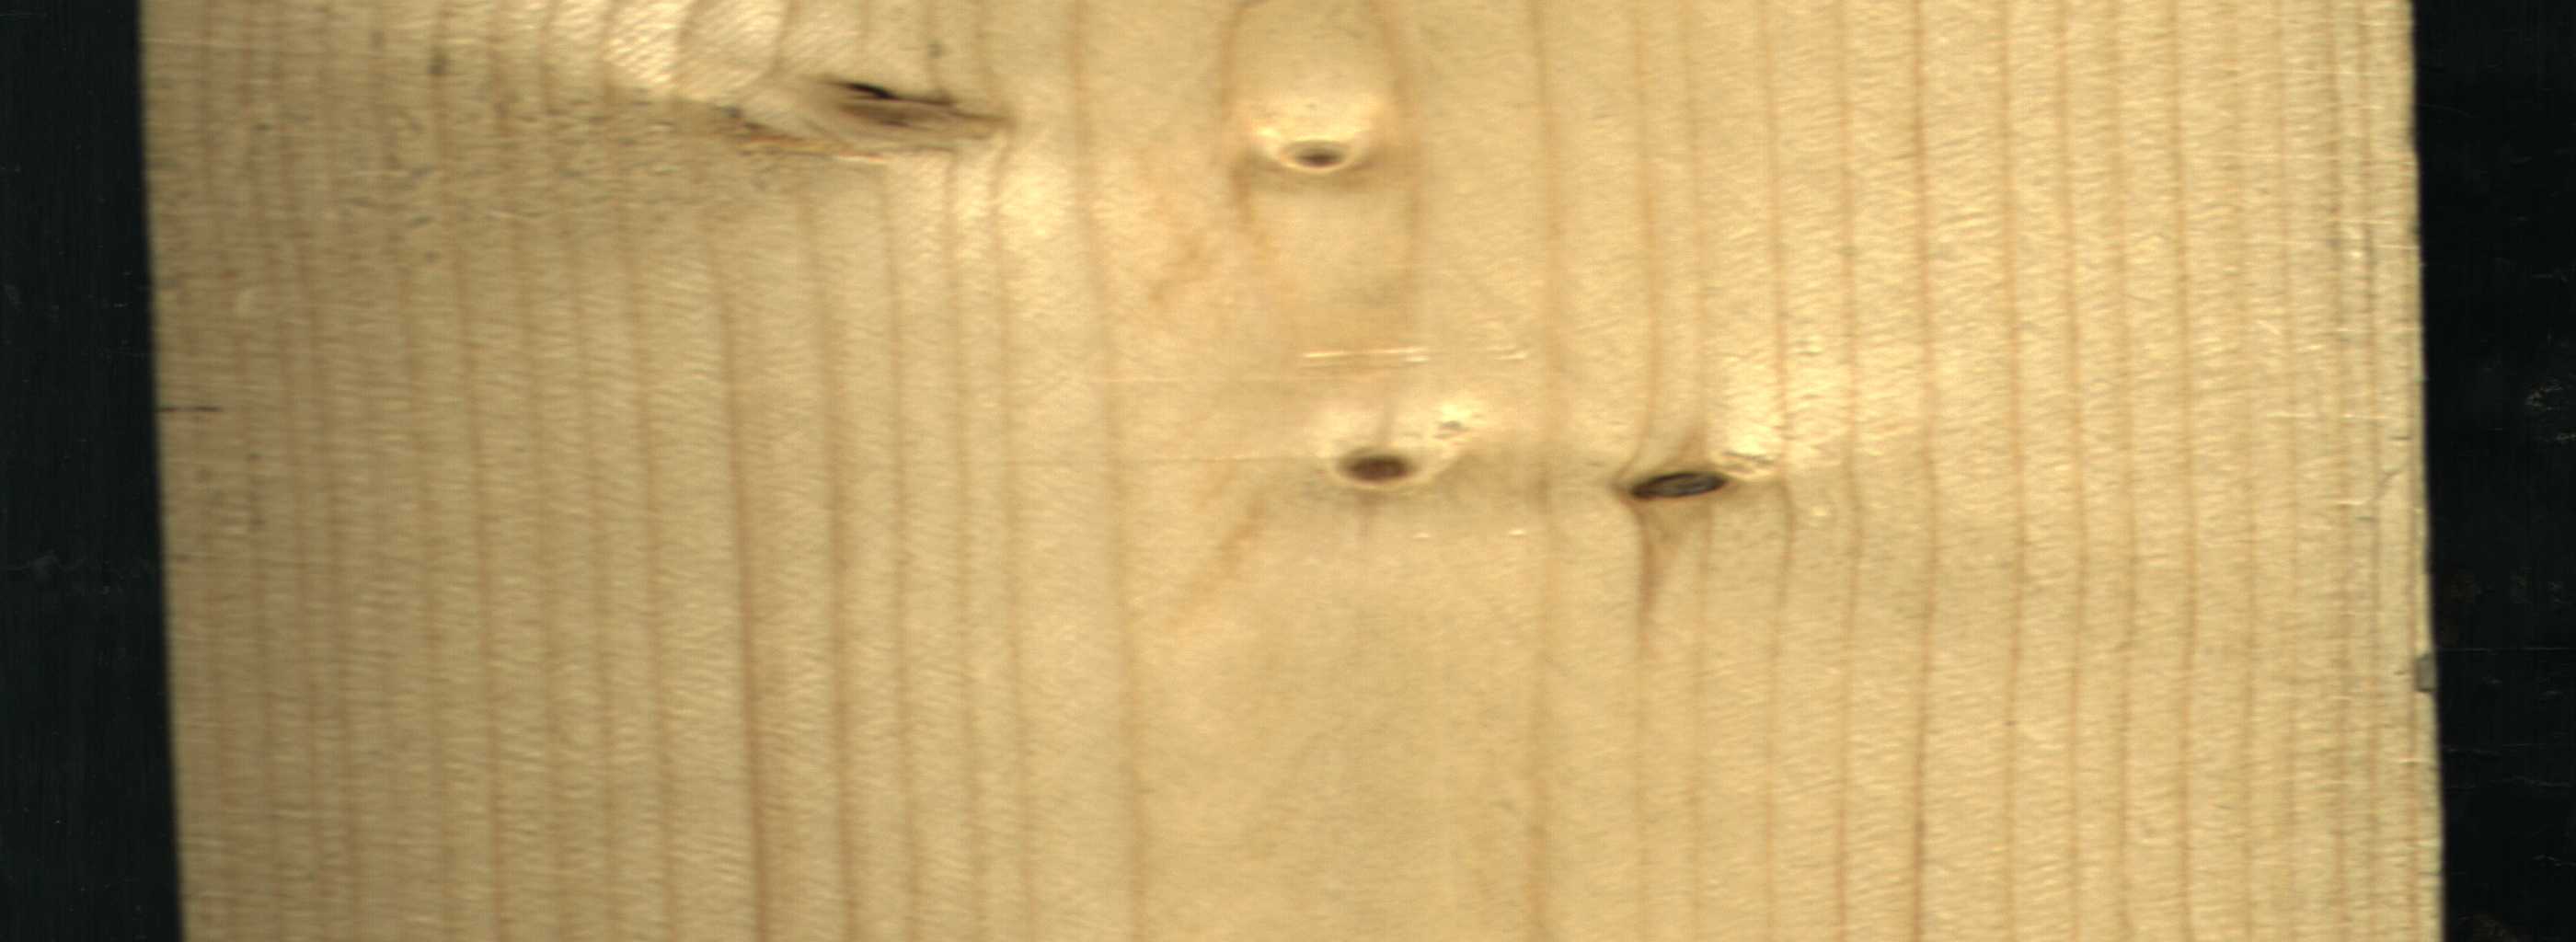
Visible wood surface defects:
Dead_Knot
Live_Knot
Live_Knot
Live_Knot